Field crop: maize
Growth stage: 1
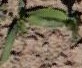
Species: maize